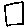
Label: square